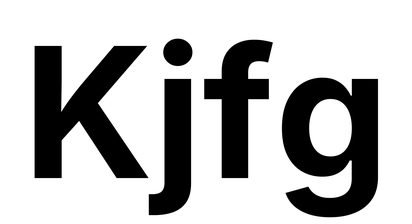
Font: Inter_Bold